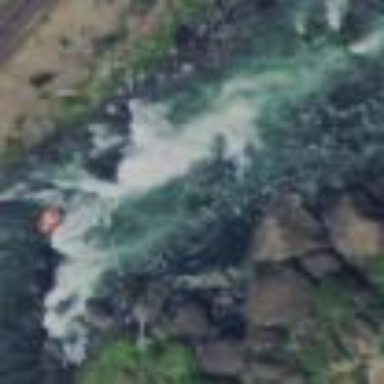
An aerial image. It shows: Rushing rapids in natural waterway.